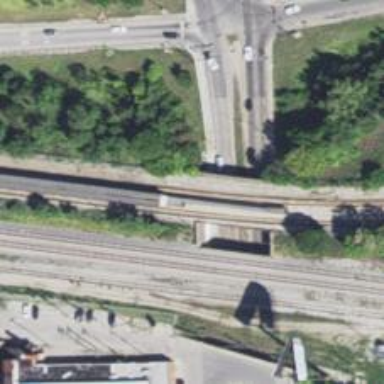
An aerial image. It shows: Bridge with electrified rail.